Question: I'm currently learning Qt by making a sort of "RecipeBook" application. It has a function that currently should only add layouts from QMap to my main QLayout. Unfortunately, said error occurs:

It happens most of the times when adding the last layout, but it's not a rule. I experimented much with this code, so I'm sorry it's so messy. When I started RefillRecipeLayout function the statement was "while(i != endIterator), but it behaved the same. Below I'm sending you my code:
mainwindow.cpp
'''
void MainWindow::on_recalculateButton_clicked()
{
currentRecipe.RefreshIngredientsInMap(deleteButtonToIngredientLayoutMap);
RefillRecipeLayout();
}
void MainWindow::DeleteLayout(QLayout* layout)
{
ClearLayout(layout);
delete layout;
}
void MainWindow::ClearLayout(QLayout* layout)
{
while (layout->count() != 0)
{
QLayoutItem* item = layout->takeAt(0);
delete item->widget();
delete item;
}
}
void MainWindow::RefreshRecipeLayout()
{
ClearLayout(recipeLayout);
}
void MainWindow::RefillRecipeLayout()
{
ClearLayout(recipeLayout);
int recipeCount= recipeLayout->count();
int iCount=0;
QMap<QPushButton*, QHBoxLayout*>::const_iterator i = deleteButtonToIngredientLayoutMap.constBegin();
QMap<QPushButton*, QHBoxLayout*>::const_iterator endIterator = deleteButtonToIngredientLayoutMap.constEnd();
int end = std::distance(i, endIterator);
while (iCount < end)
{
QLayout* layout = i.value();
int recipeCount = recipeLayout->count();
auto isEmpty=recipeLayout->isEmpty();
auto isEnabled = recipeLayout->isEnabled();
bool exists = recipeLayout;
recipeLayout->addLayout(layout);
i++;
iCount++;
}
}
'''
mainwindow.h
'''
#ifndef MAINWINDOW_H
#define MAINWINDOW_H
#include <QMainWindow>
#include <QComboBox>
#include <QSpinBox>
#include <QTextEdit>
#include <QLabel>
#include <QPushButton>
#include <QHBoxLayout>
#include <QVBoxLayout>
#include <QScrollArea>
#include <QScrollBar>
#include "recipe.h"
#include "ingredient.h"
#include <vector>
QT_BEGIN_NAMESPACE
namespace Ui { class MainWindow; }
QT_END_NAMESPACE
class MainWindow : public QMainWindow
{
Q_OBJECT
public:
MainWindow(QWidget *parent = nullptr);
~MainWindow();
private slots:
void on_addIngredient_clicked();
void on_ExitButton_clicked();
void on_recalculateButton_clicked();
private:
Ui::MainWindow *ui;
QMap<QPushButton*, QHBoxLayout*> deleteButtonToIngredientLayoutMap;
QComboBox* ingredientUnitComboBox=nullptr;
QSpinBox* ingredientAmountSpinBox=nullptr;
QTextEdit* ingredientNameText=nullptr;
QLabel* recipeAmountLabel=nullptr;
QLabel* recipeNameLabel=nullptr;
QComboBox* recipeUnitCBox=nullptr;
QComboBox* newRecipeUnitCBox=nullptr;
QScrollArea* scrollArea=nullptr;
QVBoxLayout* recipeLayout=nullptr;
QSpinBox* recalculateSpinBox=nullptr;
QComboBox* recalculateUnitCBox=nullptr;
void PrepareComboBox(QComboBox* comboBox);
void DeleteIngredient();
void DeleteLayout(QLayout* layout);
void ClearLayout(QLayout* layout);
void RefillRecipeLayout();
Unit GetUnitFromCBox(QComboBox* comboBox);
void RefreshRecipeLayout();
};
#endif // MAINWINDOW_H
'''
RefreshIngredientsFunction from Recipe.cpp (works well as far as I know, I've checked with breakpoints)
'''
void Recipe::RefreshIngredientsInMap(QMap<QPushButton*, QHBoxLayout*> OtherMap)
{
QMap<QPushButton*, QHBoxLayout*>::const_iterator i = OtherMap.constBegin();
QMap<QPushButton*, QHBoxLayout*>::const_iterator iteratorEnd = OtherMap.constEnd();
int count=0;
while (i != iteratorEnd)
{
QHBoxLayout* ingredientLayout=new QHBoxLayout();
QHBoxLayout* layout = i.value();
int end = std::distance(OtherMap.constBegin(), OtherMap.constEnd());
int currentItemIndex=0;
while(layout->count()>0)
{
QWidget* widget = layout->takeAt(0)->widget();
if (QSpinBox* spinBox = qobject_cast<QSpinBox*>(widget))
spinBox->setValue(13);
ingredientLayout->addWidget(widget);
currentItemIndex++;
}
delete layout;
OtherMap.insert(i.key(), ingredientLayout);
i++;
count++;
}
}
'''
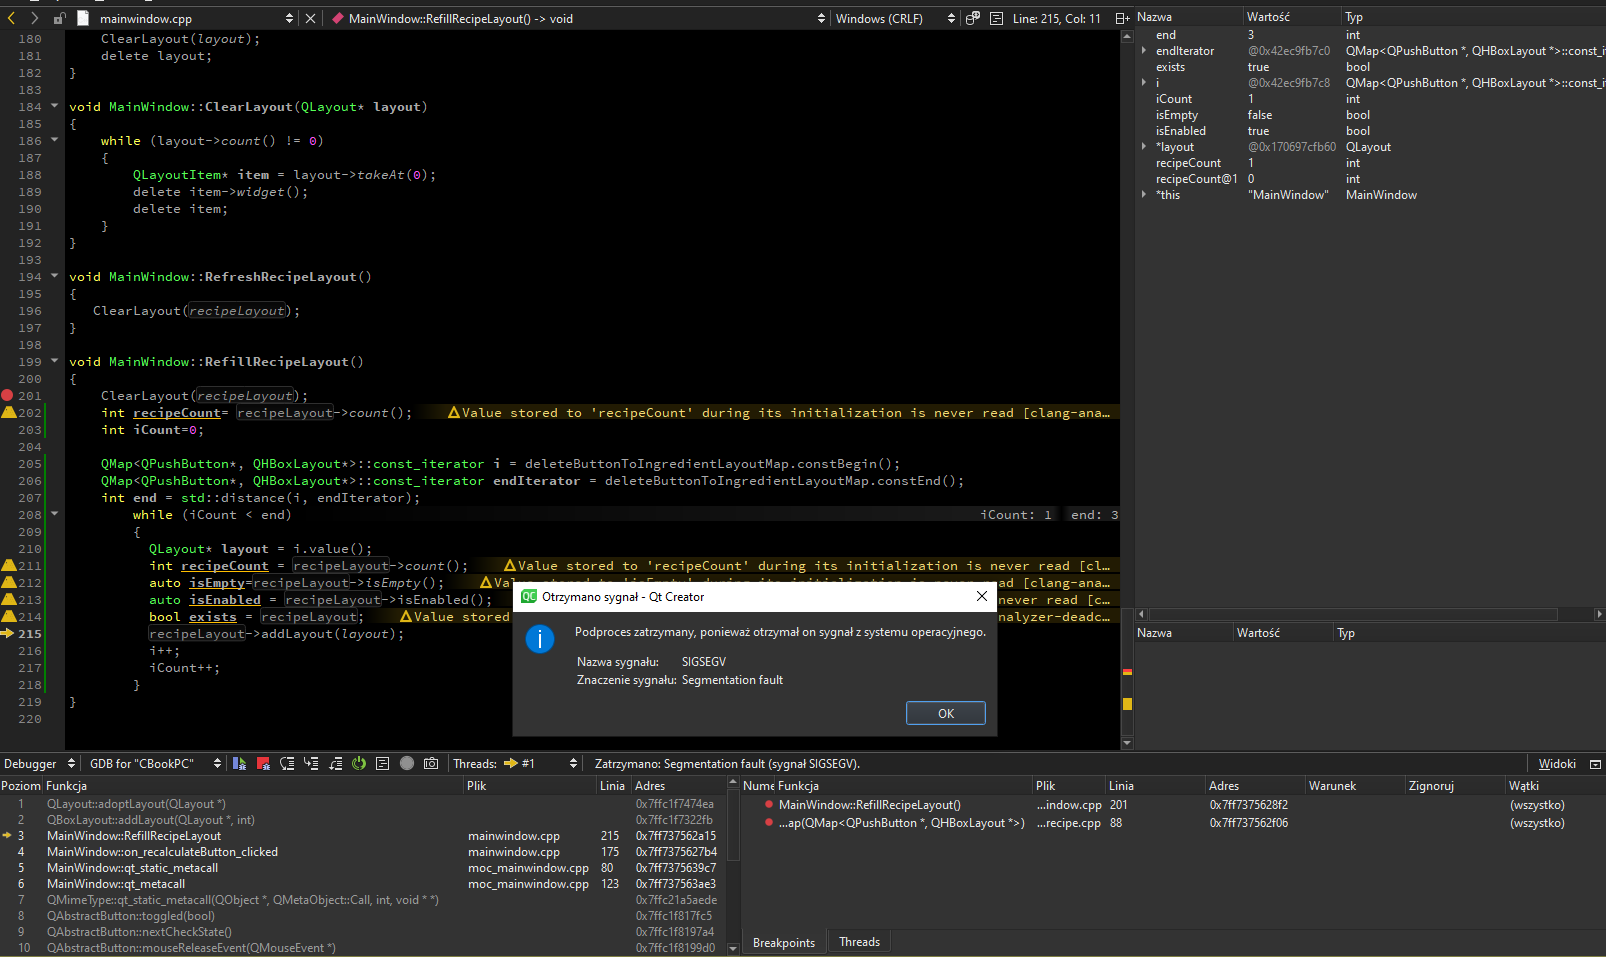
Answer: Apart from some code style issues (irrelevant debug lines, don't name iterator "'i'") in your
'''
void Recipe::RefreshIngredientsInMap(QMap<QPushButton*, QHBoxLayout*> OtherMap)
'''
you are taking the map by copy. Then you are trying to modify it's content by deleting some layouts and inserting other layouts.
'''
delete layout;
OtherMap.insert(i.key(), ingredientLayout);
'''
The 'delete' operation destroys the object your map was pointing to, and then after 'RefreshIngredientsInMap' returns, the original map is pointing to destroyed objects, because the insertions were made on a copy.